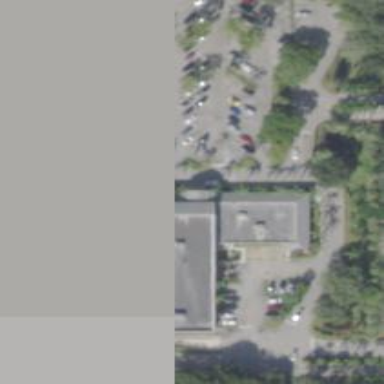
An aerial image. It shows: Healthcare clinic is depicted in the image.